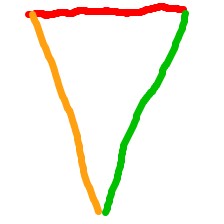
Shape: triangle